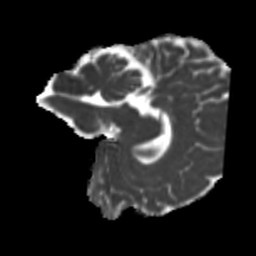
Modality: MD
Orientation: sagittal
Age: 36
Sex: female
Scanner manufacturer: siemens
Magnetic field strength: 3 T
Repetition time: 5.25 s
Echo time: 0.08 s